Question: I am using Google Search Application for our website search feature. I am getting the search results in an XML format and i have included the default XSLT file in my application for formatting of the search results. I want to display the XMl results in our search page instead of directing to the search page on the Google Mini Search Server. I am able to display the results in the search page. However, when I try to move to the next page for the search, the links point to the search page on the Google Mini Search server. I need to update the default XSLT file as it contains a couple of variables which point to the search page on the server.

All i want to is replace the search? with Search.aspx? in the XSLT file. I dont want to do it in XSLT, as XSLT file may change and dont want to update it with search template. Is there a way I can do it with C#/ASP.net in code behind. If it were an XMl file, we could read it in a char array and then create a string out of it and then use Replace method to update the values. Can something similar be done with XSLT file too or any other solution.
Thanks.
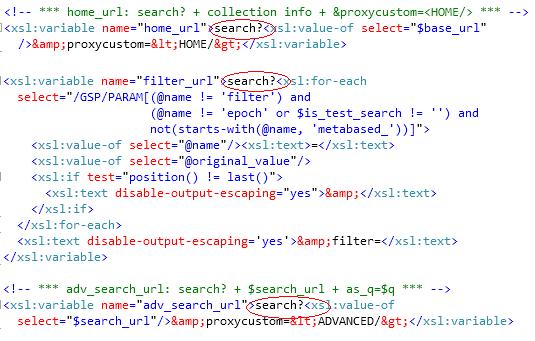
Answer: Of course, you can, in C#:
'''
String replaced;
using(var fs = new StreamReader(fileName)) {
String xml = fs.ReadToEnd();
replaced = xml.Replace("search?", "Search.aspx?");
}
using(var output = new StreamWriter(fileOutput)) {
output.Write(replaced);
}
'''